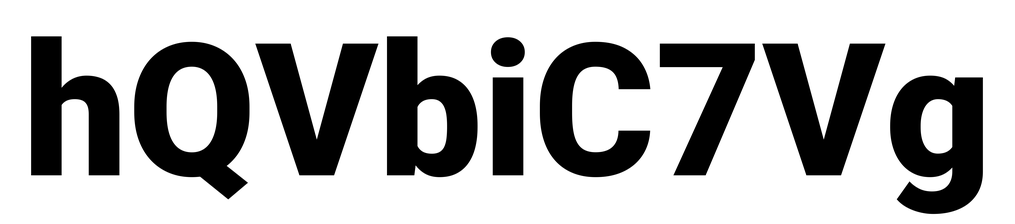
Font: Roboto_Black